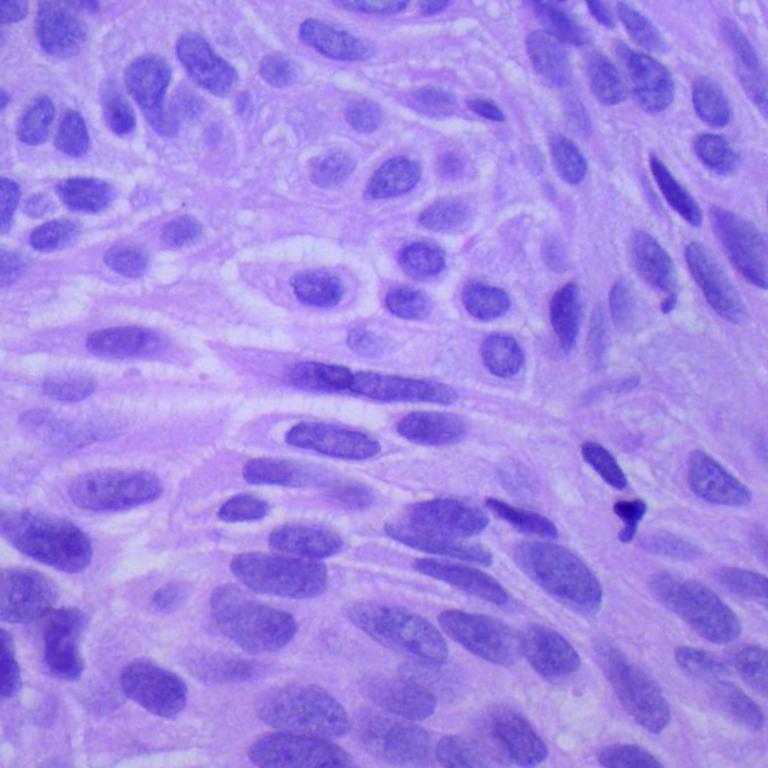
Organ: lung
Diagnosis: squamous carcinomas